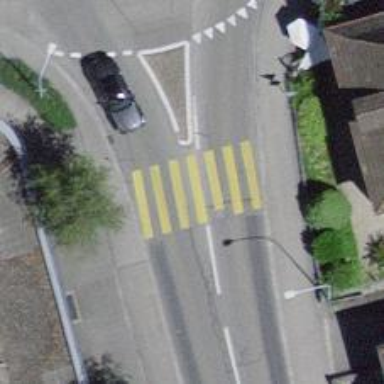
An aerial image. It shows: Uncontrolled zebra crossing with central island. The crossing is marked with zebra stripes.